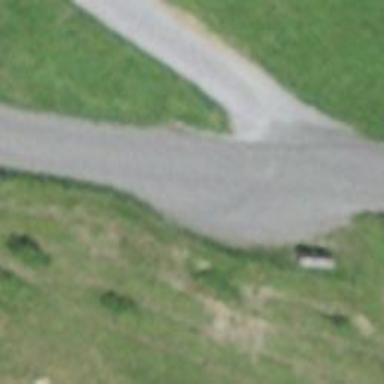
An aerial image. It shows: Passing place on the road.